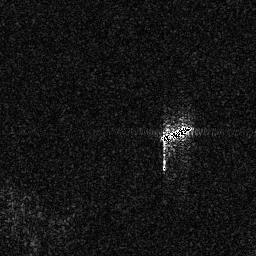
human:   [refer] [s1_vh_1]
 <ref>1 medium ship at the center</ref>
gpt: <box>[[61, 47, 76, 55, 0]]</box>